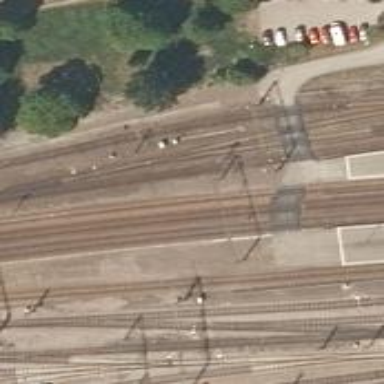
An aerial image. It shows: Continuous rail railway with electrified contact line.